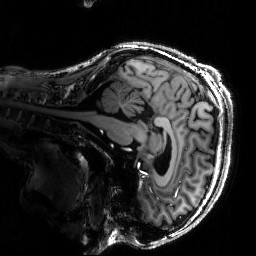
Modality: T1w
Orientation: sagittal
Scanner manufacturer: siemens
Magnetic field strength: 6.98 T
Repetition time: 2.28 s
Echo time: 0.00258 s